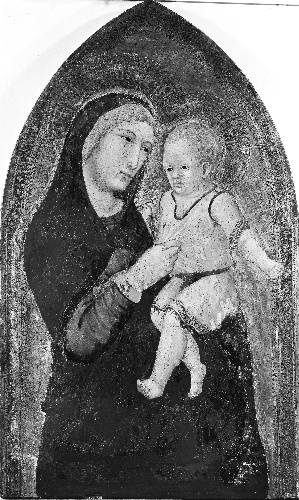
Title: Madonna and Child
Artist: Ambrogio Lorenzetti
Artist bio: Italian, Siena, active 1319–47
Object type: Painting
Classification: Paintings
Medium: Tempera on wood, gold ground
Dimensions: Arched top, 37 x 22 1/8 in. (94 x 56.2 cm)
Department: European Paintings
Credit line: Bequest of George Blumenthal, 1941
Accession year: 1941
Repository: Metropolitan Museum of Art, New York, NY
Tags: Madonna and Child